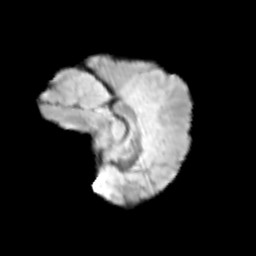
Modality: T2w
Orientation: sagittal
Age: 11
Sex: female
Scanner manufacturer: siemens
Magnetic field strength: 3 T
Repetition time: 3.8 s
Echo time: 0.07 s